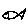
Label: fish